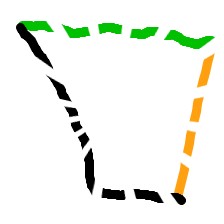
Shape: trapezoid